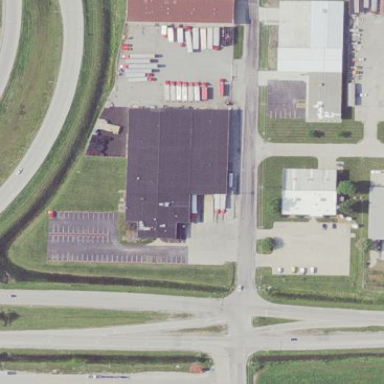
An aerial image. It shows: Commercial building.